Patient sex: F
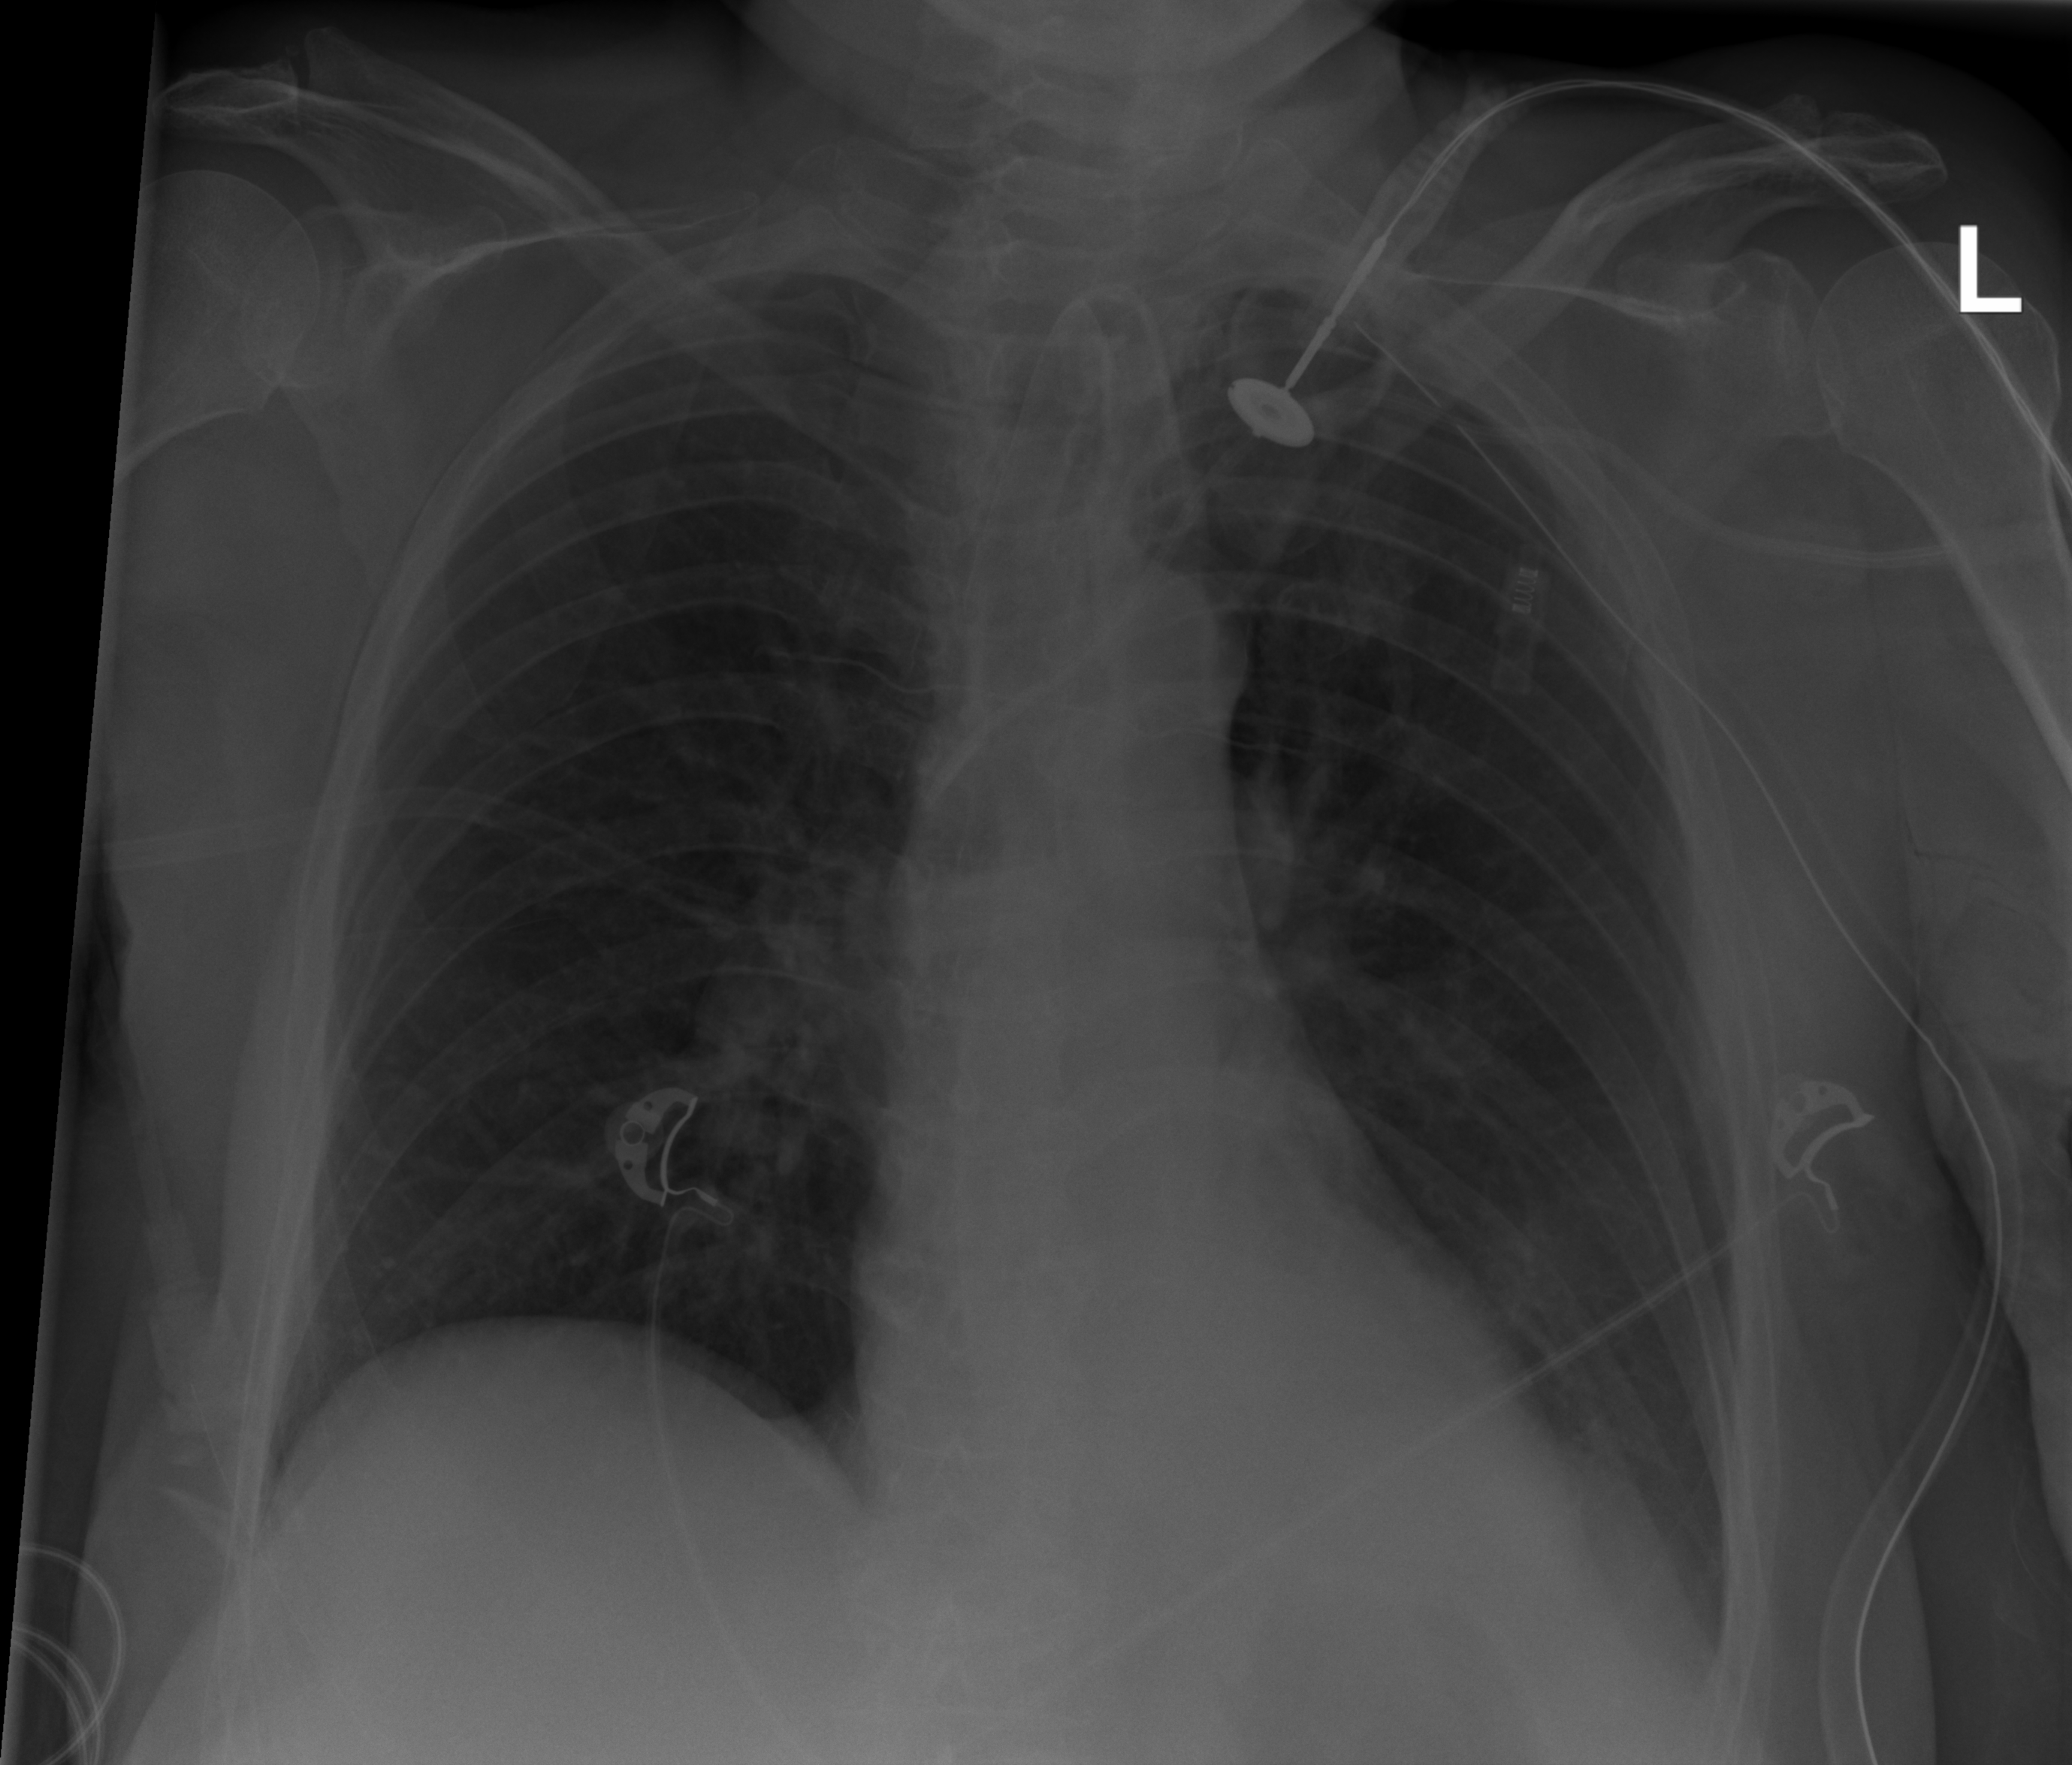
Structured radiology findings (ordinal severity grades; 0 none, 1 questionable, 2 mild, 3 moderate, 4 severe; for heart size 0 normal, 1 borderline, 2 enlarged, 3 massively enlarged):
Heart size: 0
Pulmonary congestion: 0
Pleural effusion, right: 0
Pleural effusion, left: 1
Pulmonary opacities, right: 0
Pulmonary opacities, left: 0
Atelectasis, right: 0
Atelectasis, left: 0